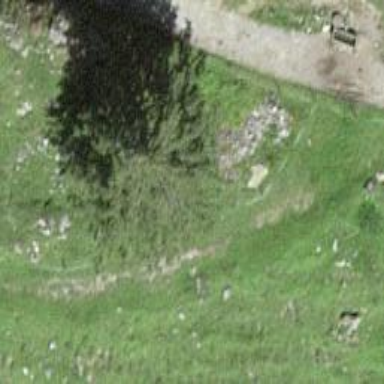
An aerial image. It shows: Gravel path with excellent visibility for trails.